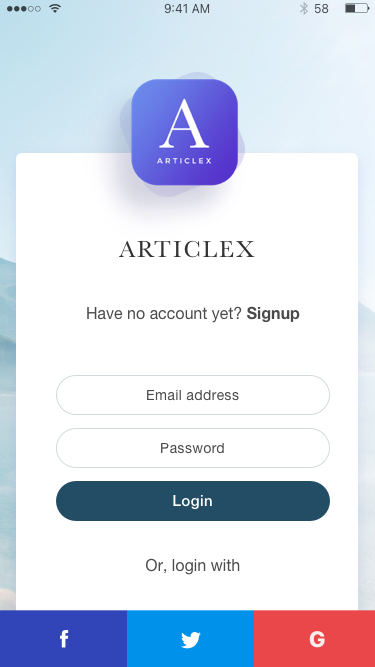
Text in this UI design:
Email address
Password
Login
Or, login with
Have no account yet? Signup
ARTICLEX